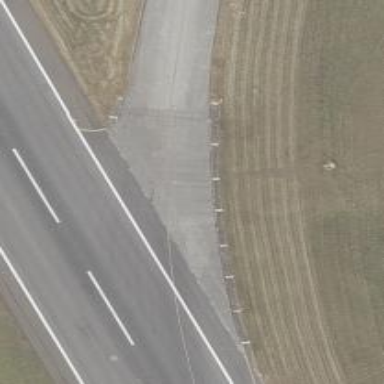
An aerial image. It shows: Image of taxiway at airport.